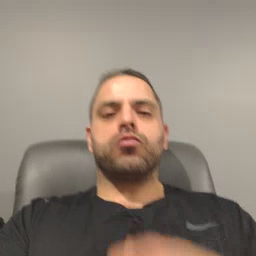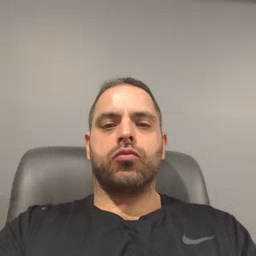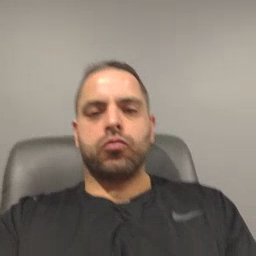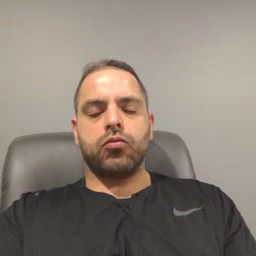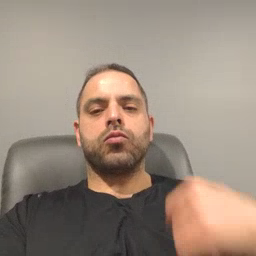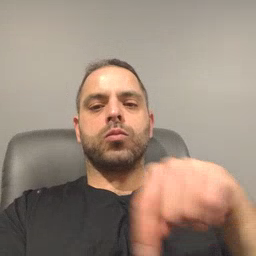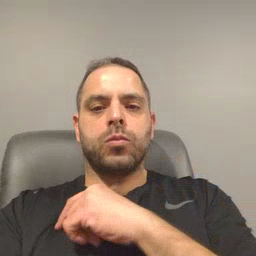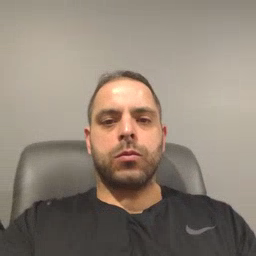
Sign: weus